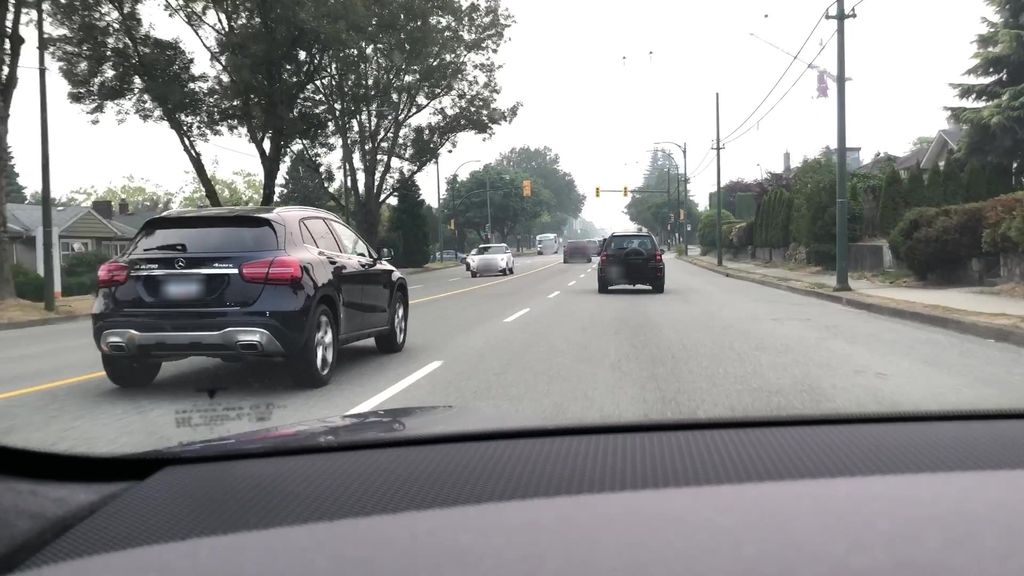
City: vancouver